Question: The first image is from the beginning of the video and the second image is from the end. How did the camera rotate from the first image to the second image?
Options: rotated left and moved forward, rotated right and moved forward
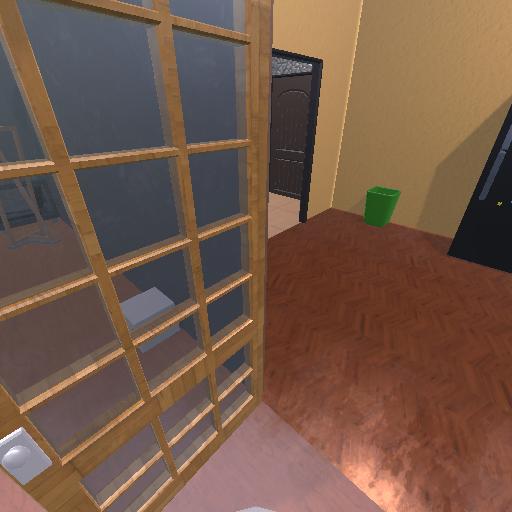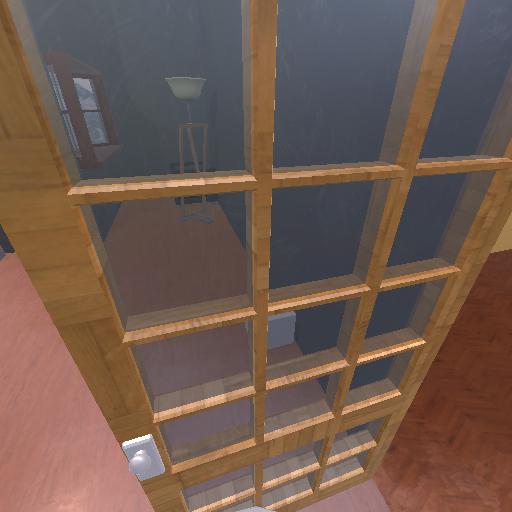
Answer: rotated left and moved forward